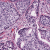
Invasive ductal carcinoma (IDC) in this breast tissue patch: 0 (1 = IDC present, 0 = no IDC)